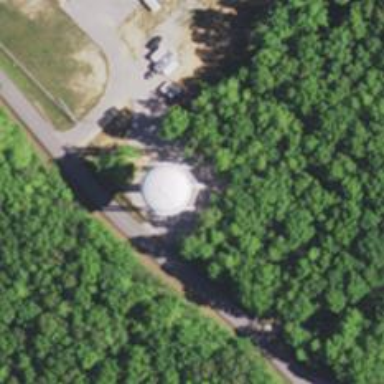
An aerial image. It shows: Water tower that is man-made.